Aerial crown-view tile of a tropical tree (Barro Colorado Island, Panama), acquired 20250512:
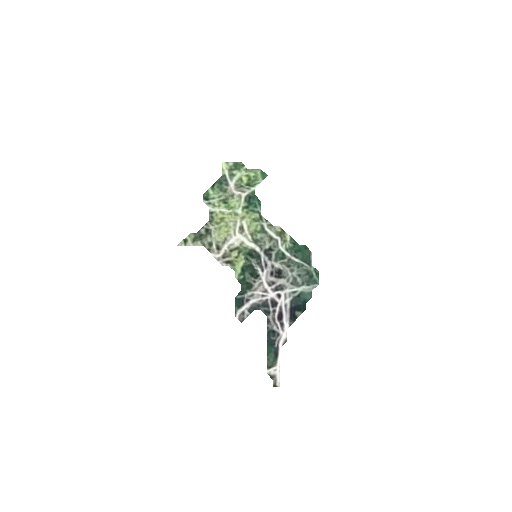
Species: Pourouma bicolor
GBIF accepted scientific name: Pourouma bicolor
Crown area: 17.029 m²